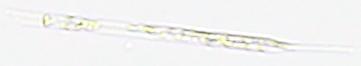
Label: Rhizosolenia